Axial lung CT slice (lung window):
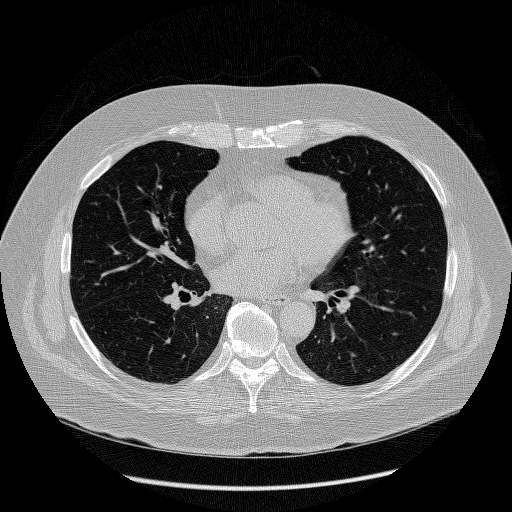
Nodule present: no